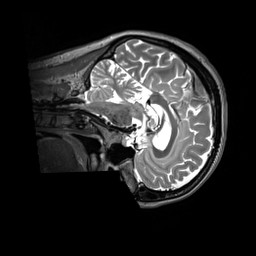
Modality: T2w
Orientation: sagittal
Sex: female
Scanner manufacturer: siemens
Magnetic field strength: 3 T
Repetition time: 3.2 s
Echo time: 0.409 s